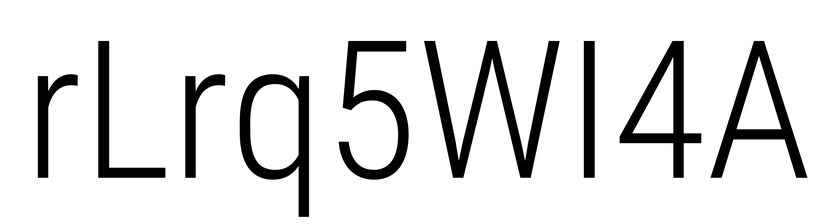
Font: Roboto_Condensed_Light